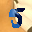
Label: 5